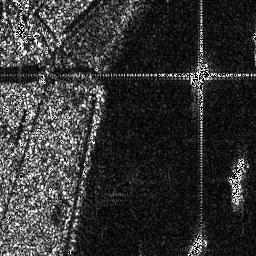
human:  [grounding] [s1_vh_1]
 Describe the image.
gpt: In the satellite image, there is  <ref>1 medium ship </ref> <box>[[73, 23, 81, 34, 0]]</box> located at top right,  <ref>1 medium ship </ref> <box>[[88, 60, 96, 73, 0]]</box> located at right,  <ref>1 medium ship </ref> <box>[[72, 90, 81, 99, 0]]</box> located at bottom right.